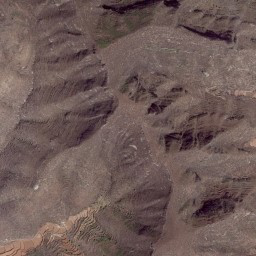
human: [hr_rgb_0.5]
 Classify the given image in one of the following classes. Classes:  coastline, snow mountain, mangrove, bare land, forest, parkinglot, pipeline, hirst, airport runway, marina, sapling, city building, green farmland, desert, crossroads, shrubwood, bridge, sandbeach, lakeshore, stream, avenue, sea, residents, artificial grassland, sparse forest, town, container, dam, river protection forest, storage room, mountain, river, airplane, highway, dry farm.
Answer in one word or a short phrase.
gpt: mountain